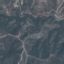
Land use / land cover class: HerbaceousVegetation